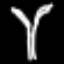
Label: palm tree